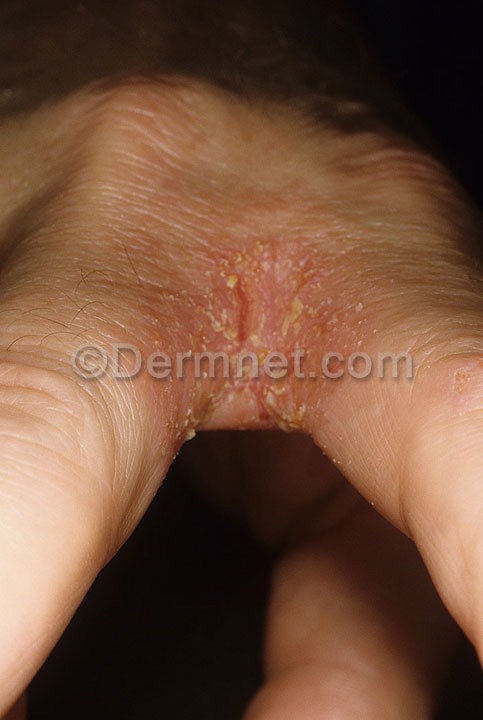
Disease: Tinea Ringworm Candidiasis and other Fungal Infections